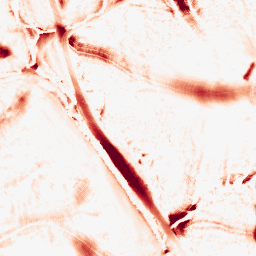
Category: morphological
Decomposition family: morphological
Decomposition parameters: operation: opening
size: 20
Upsampling method: bicubic_16x
Upsampling parameters: scale: 16
Upsampling scale: 16